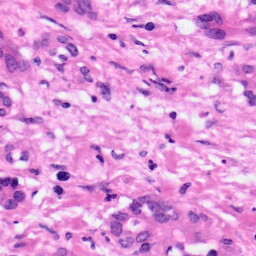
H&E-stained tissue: Pancreatic